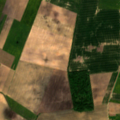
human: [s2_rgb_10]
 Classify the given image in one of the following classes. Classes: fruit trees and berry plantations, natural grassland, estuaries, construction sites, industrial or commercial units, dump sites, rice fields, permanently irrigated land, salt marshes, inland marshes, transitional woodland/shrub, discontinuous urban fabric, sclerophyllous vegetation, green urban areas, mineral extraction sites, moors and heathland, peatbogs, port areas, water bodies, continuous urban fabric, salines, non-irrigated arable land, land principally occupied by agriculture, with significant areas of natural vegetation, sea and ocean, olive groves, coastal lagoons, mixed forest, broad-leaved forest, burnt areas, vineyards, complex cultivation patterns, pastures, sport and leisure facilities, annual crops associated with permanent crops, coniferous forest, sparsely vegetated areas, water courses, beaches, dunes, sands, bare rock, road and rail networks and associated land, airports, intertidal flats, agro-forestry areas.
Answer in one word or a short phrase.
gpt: non-irrigated arable land, pastures, complex cultivation patterns